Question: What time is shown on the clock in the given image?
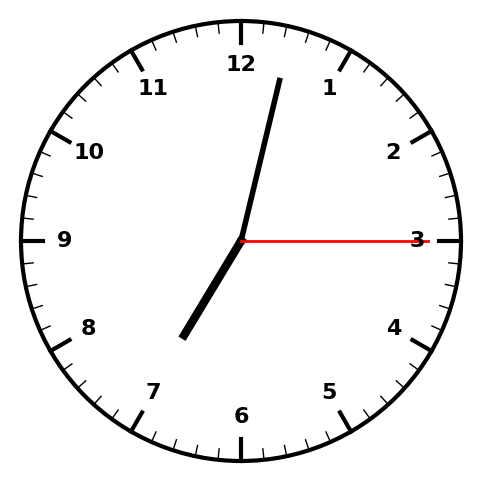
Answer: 07:02:15